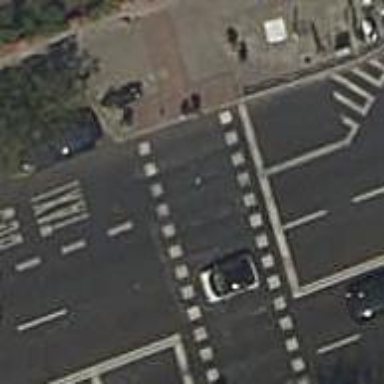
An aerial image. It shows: Traffic signals at road crossing.